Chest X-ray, AP view. Patient: 67 years old, sex M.
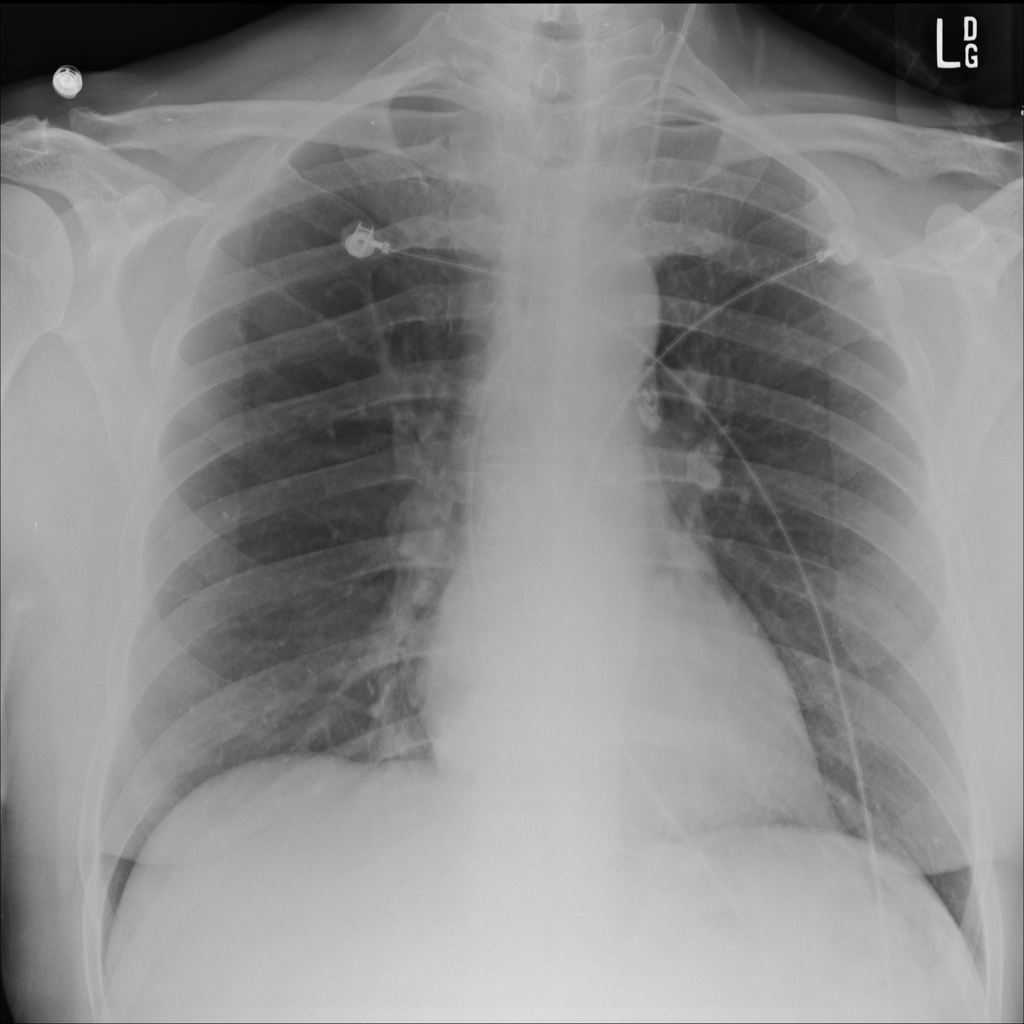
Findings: No Finding